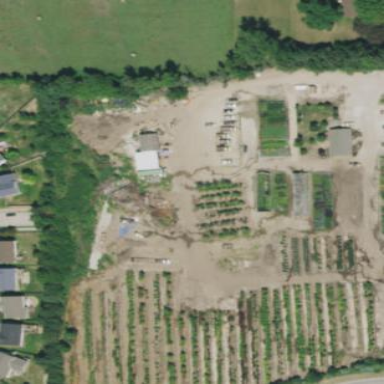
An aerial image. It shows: Plant nursery.